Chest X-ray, PA view. Patient: 59 years old, sex F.
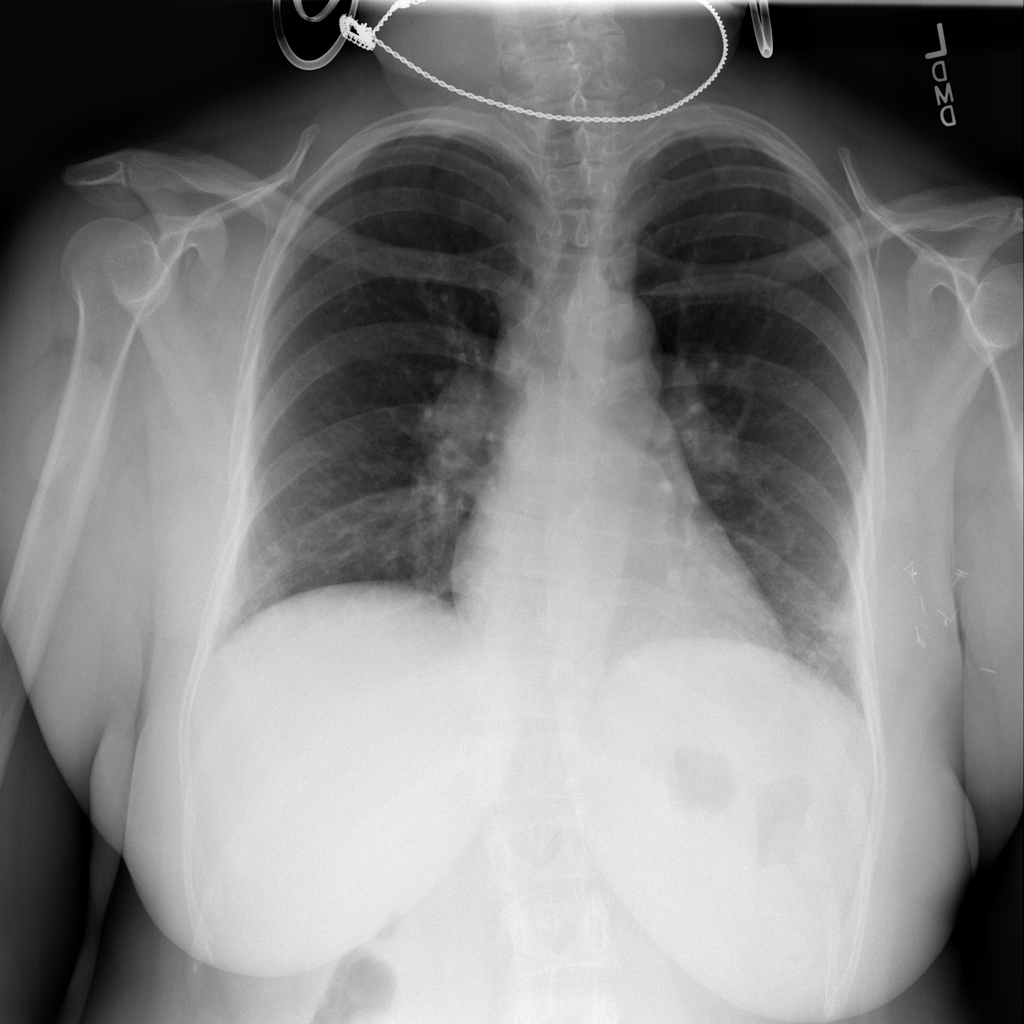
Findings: No Finding